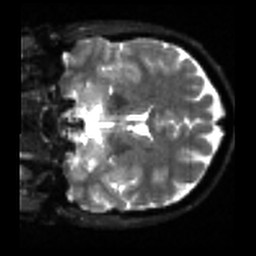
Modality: sbref
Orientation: coronal
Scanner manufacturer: siemens
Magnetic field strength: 3 T
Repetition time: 4 s
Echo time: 0.0594 s